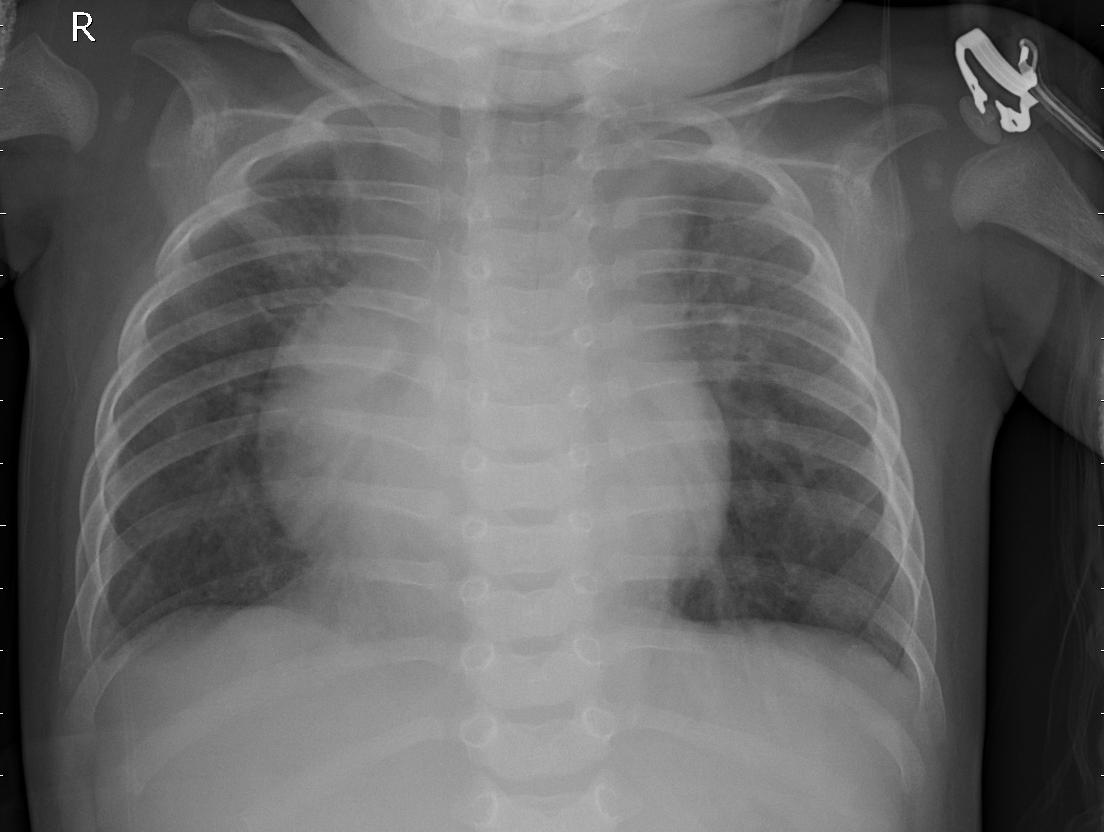
Diagnosis: PNEUMONIA